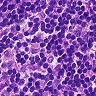
Metastatic tissue present: no